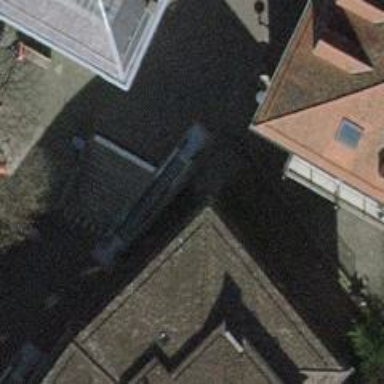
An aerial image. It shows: Steps made of paving stones.